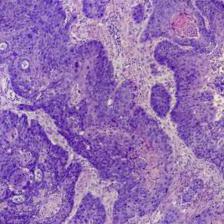
Diagnosis: OSCC